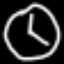
Label: clock